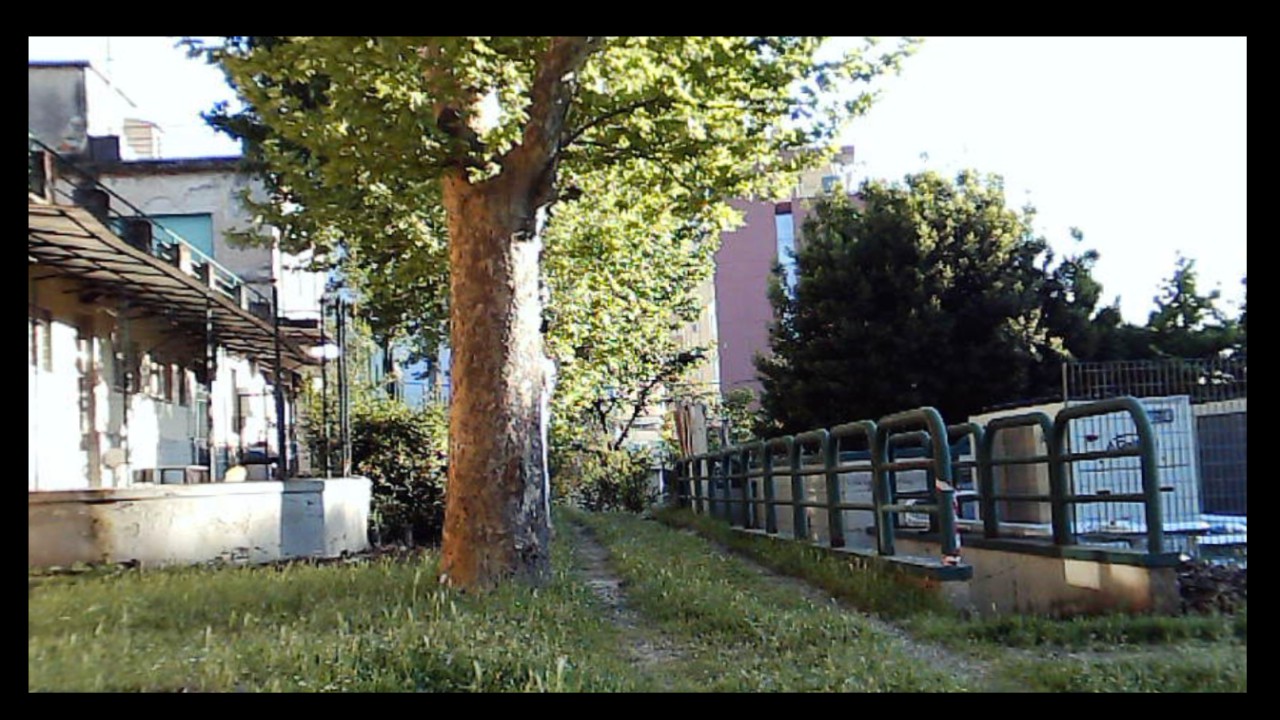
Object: DJI Tello EDU